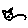
Label: cat